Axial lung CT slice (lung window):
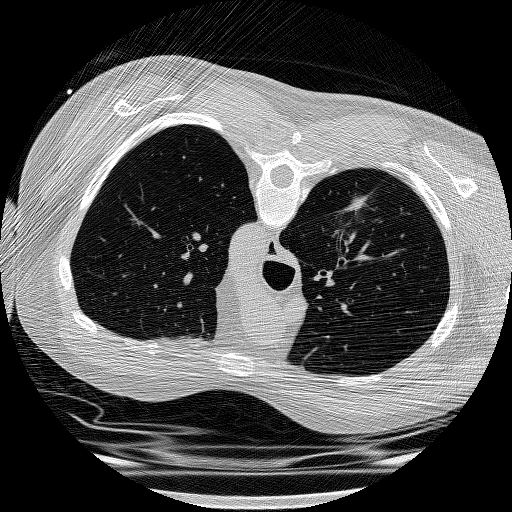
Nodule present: yes
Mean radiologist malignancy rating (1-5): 5